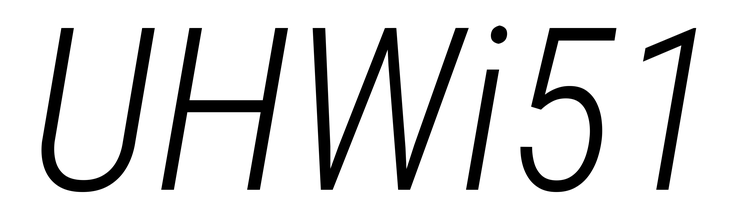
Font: Roboto-Italic_Condensed_Light_Italic